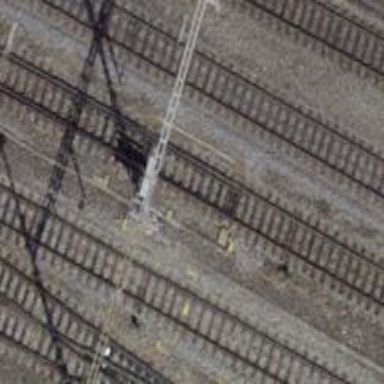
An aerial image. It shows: Railway switch.